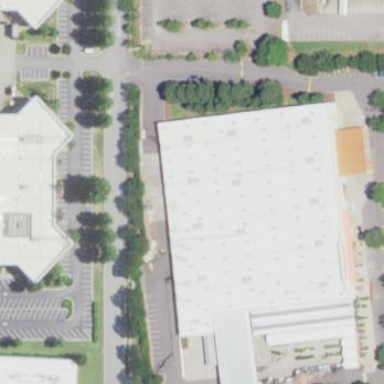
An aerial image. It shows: Commercial building.